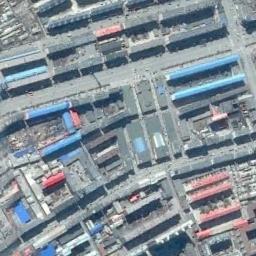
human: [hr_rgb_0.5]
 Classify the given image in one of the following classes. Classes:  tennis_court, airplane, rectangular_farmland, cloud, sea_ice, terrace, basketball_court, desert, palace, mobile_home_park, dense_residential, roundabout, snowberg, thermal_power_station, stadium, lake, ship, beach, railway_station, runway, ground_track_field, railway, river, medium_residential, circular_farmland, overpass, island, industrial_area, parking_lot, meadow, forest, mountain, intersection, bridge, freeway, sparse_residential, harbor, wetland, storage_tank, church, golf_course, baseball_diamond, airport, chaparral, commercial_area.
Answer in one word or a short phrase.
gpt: industrial_area